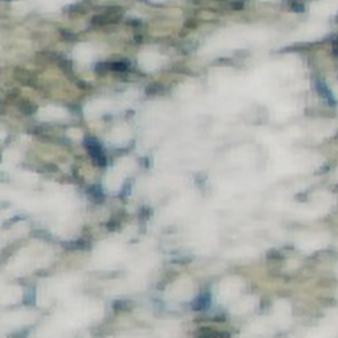
Label: other